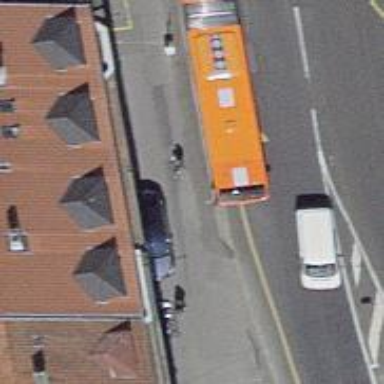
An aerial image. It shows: Platform for public transport. The platform is located by the road.